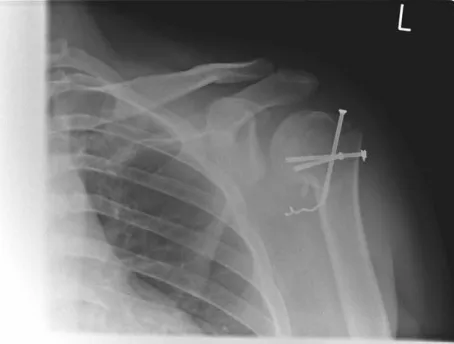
Image of unthreaded screw 3 weeks following surgery.
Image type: radiology (x_ray)